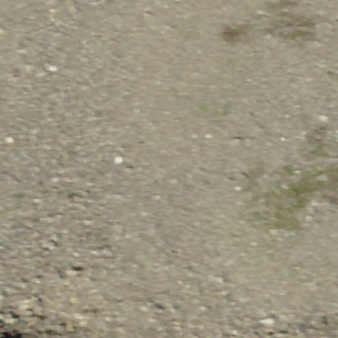
Label: other